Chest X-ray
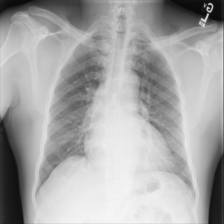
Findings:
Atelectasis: negative
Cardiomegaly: positive
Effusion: negative
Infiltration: negative
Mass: negative
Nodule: negative
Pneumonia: negative
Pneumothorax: negative
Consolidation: negative
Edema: negative
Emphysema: negative
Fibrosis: negative
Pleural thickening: negative
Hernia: negative